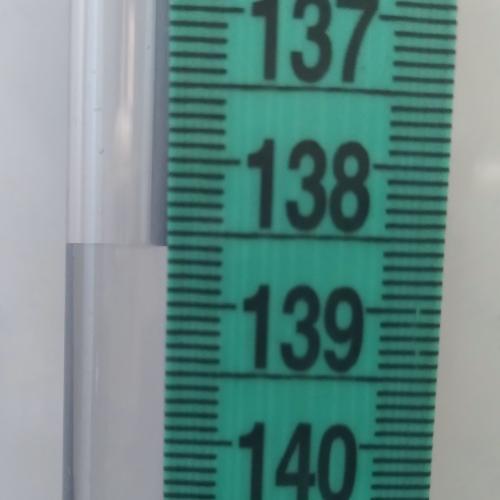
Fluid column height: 138.6 cm